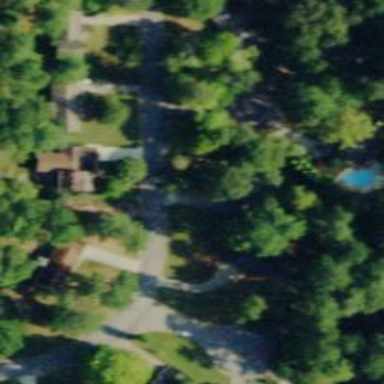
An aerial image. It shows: Smooth asphalt road in residential area.